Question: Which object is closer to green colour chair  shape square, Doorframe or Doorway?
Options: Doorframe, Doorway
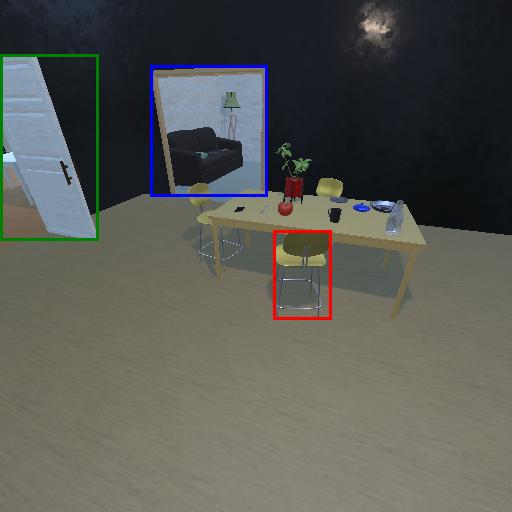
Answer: Doorframe